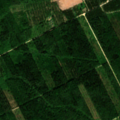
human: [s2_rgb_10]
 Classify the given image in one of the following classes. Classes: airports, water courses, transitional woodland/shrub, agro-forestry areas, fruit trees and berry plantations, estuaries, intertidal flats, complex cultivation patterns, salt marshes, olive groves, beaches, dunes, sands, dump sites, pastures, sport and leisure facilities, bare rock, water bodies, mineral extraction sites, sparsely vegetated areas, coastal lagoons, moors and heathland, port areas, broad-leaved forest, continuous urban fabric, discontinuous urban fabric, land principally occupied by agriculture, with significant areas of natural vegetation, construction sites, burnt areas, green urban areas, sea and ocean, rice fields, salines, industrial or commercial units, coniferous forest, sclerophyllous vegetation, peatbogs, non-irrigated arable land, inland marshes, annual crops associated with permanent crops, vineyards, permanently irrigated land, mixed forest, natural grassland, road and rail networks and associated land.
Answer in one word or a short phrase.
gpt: non-irrigated arable land, broad-leaved forest, mixed forest, transitional woodland/shrub